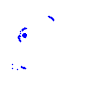
Particle: pion